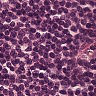
Metastatic tissue present: no